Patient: sex F, age 44
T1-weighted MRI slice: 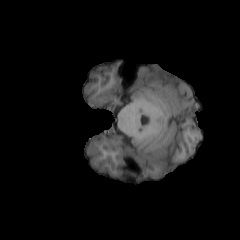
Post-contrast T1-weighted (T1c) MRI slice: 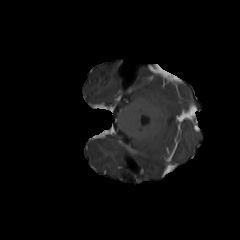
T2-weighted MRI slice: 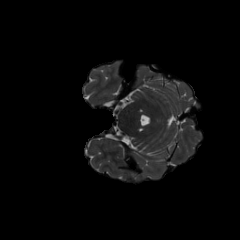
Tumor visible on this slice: no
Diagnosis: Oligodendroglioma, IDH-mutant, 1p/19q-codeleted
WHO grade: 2